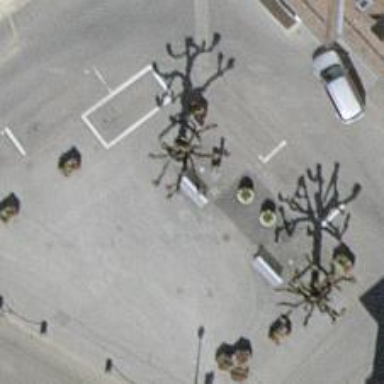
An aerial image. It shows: Bench for seating.